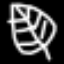
Label: leaf